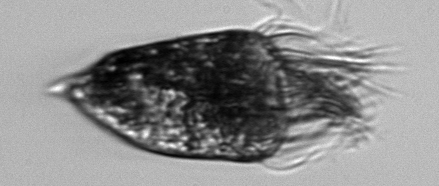
Label: Pelagostrobilidium